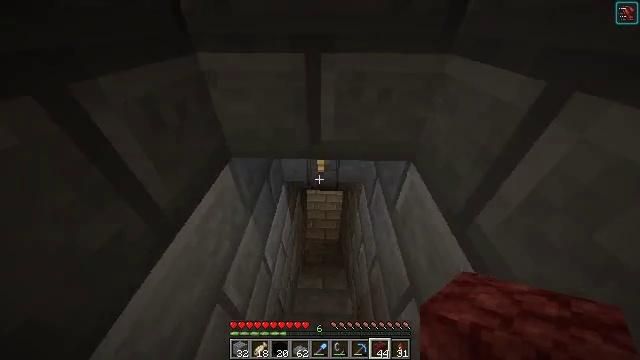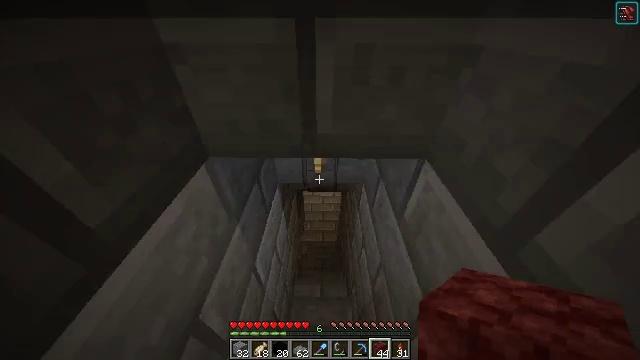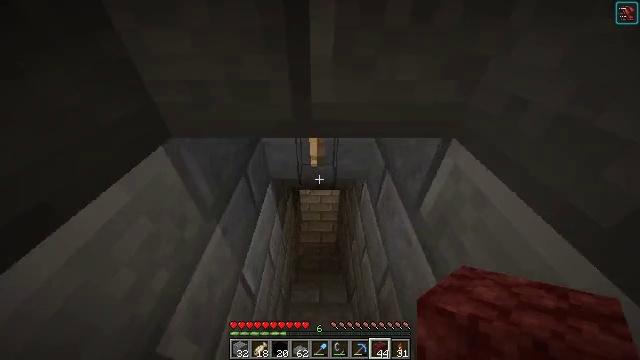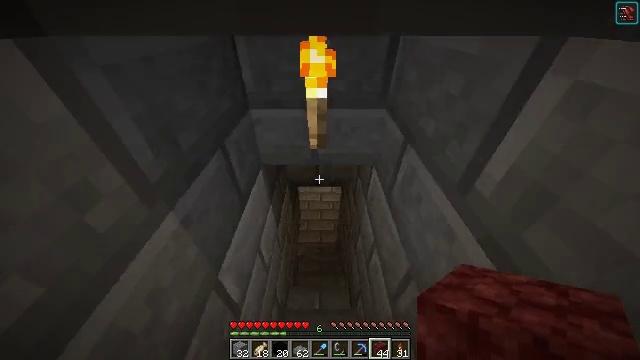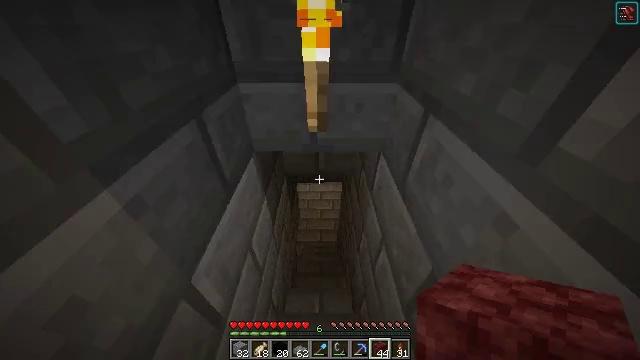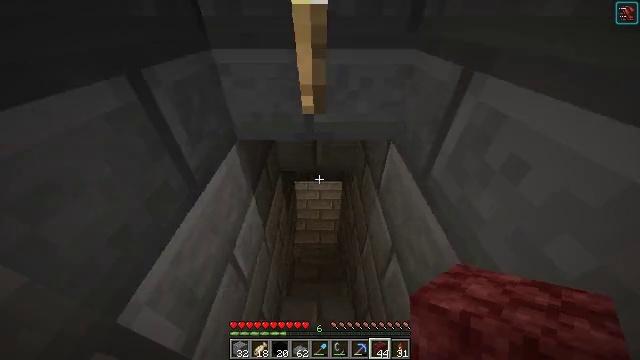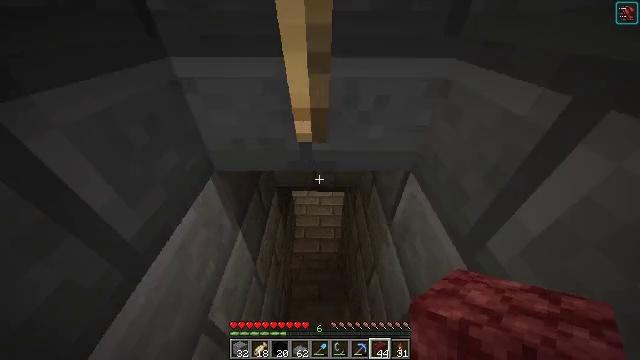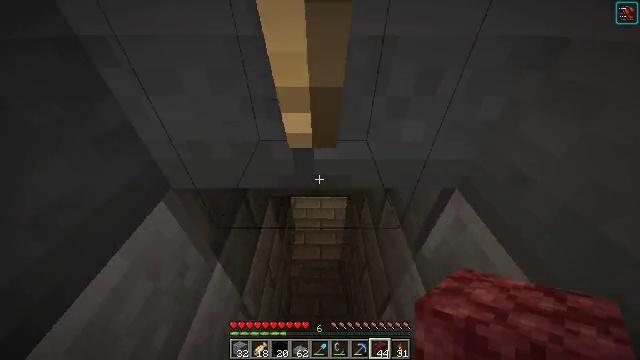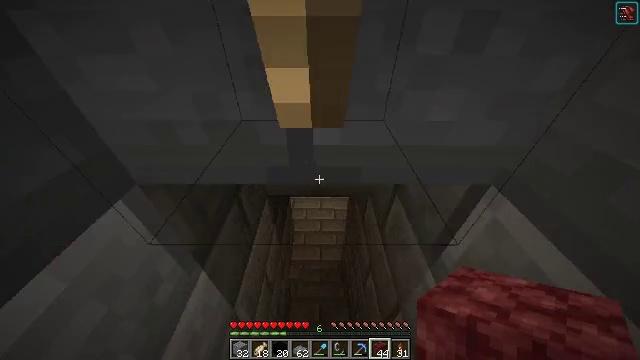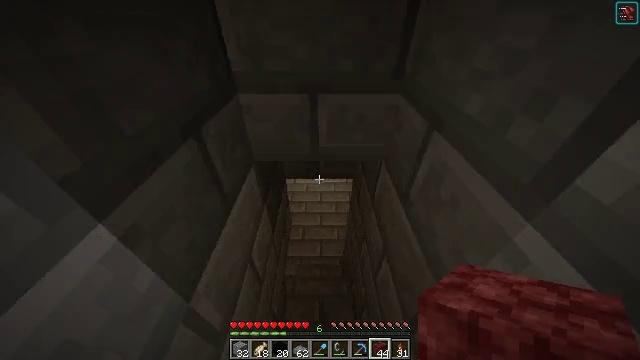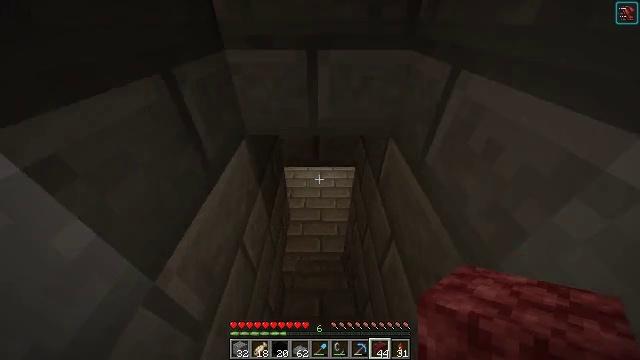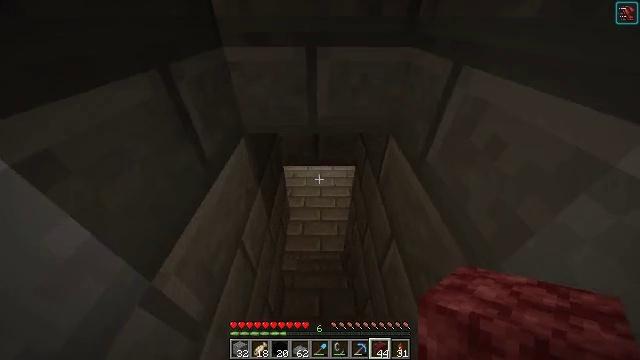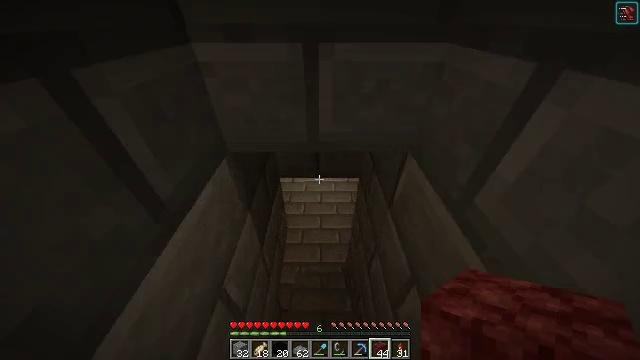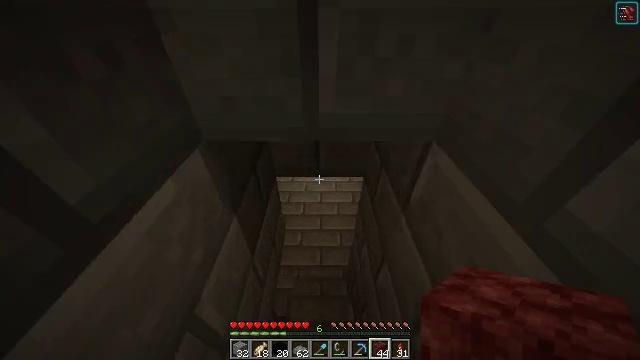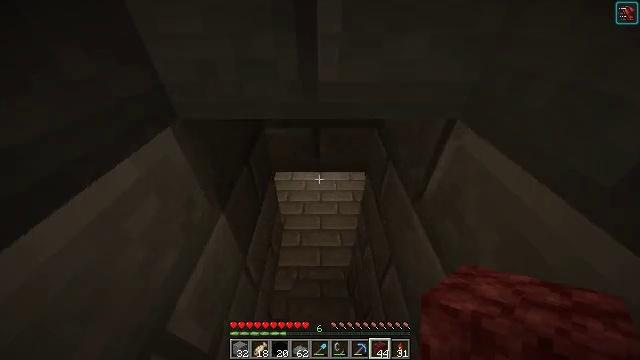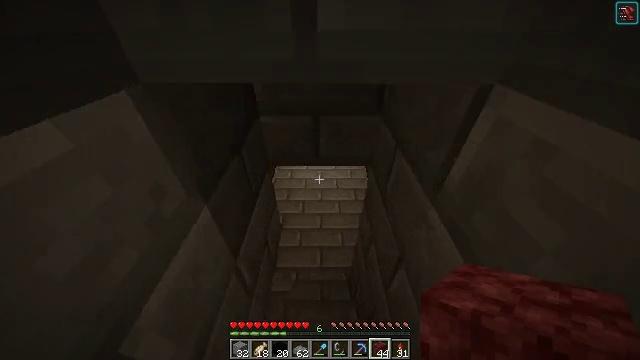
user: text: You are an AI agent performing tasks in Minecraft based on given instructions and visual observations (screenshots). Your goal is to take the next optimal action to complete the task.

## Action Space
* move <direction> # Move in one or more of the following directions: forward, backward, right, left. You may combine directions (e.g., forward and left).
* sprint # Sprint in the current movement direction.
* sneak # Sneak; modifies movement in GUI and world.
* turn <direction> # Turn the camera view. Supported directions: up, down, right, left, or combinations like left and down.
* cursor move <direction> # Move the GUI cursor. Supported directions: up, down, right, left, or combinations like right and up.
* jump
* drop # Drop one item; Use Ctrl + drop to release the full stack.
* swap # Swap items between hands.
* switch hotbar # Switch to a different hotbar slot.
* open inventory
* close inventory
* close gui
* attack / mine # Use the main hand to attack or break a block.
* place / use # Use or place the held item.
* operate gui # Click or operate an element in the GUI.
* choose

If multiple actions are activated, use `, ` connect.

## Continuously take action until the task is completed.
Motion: motion action
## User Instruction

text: Craft white concrete powder with the right recipe in the crafting table.
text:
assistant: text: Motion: move forward, turn right
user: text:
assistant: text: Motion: move forward, turn right
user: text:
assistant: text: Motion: move forward
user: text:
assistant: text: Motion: move forward
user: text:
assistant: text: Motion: move forward
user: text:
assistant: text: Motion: move forward
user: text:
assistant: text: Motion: move forward
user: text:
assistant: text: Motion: move forward
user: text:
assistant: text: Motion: move forward
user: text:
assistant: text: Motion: move forward
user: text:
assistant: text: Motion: move forward
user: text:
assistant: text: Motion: move forward
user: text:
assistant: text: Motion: move forward
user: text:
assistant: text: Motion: move forward
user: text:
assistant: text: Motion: move forward
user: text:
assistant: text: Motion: move forward
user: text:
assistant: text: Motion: move forward
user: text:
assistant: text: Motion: move forward
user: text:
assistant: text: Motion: move forward
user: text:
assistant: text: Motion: move forward
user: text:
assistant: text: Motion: move forward
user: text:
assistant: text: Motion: move forward, turn left and up
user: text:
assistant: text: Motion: move forward, turn up
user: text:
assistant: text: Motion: move forward
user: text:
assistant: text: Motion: move forward
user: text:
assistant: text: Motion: move forward
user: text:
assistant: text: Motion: move forward
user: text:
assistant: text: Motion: move forward, turn up
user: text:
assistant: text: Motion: move forward
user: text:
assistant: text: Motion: move forward